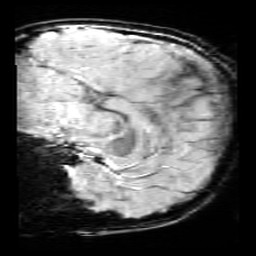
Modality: SWI
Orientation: sagittal
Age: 11
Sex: male
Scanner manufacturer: siemens
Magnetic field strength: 3 T
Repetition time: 0.027 s
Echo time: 0.02 s